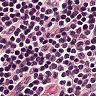
Metastatic tissue present: no